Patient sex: F
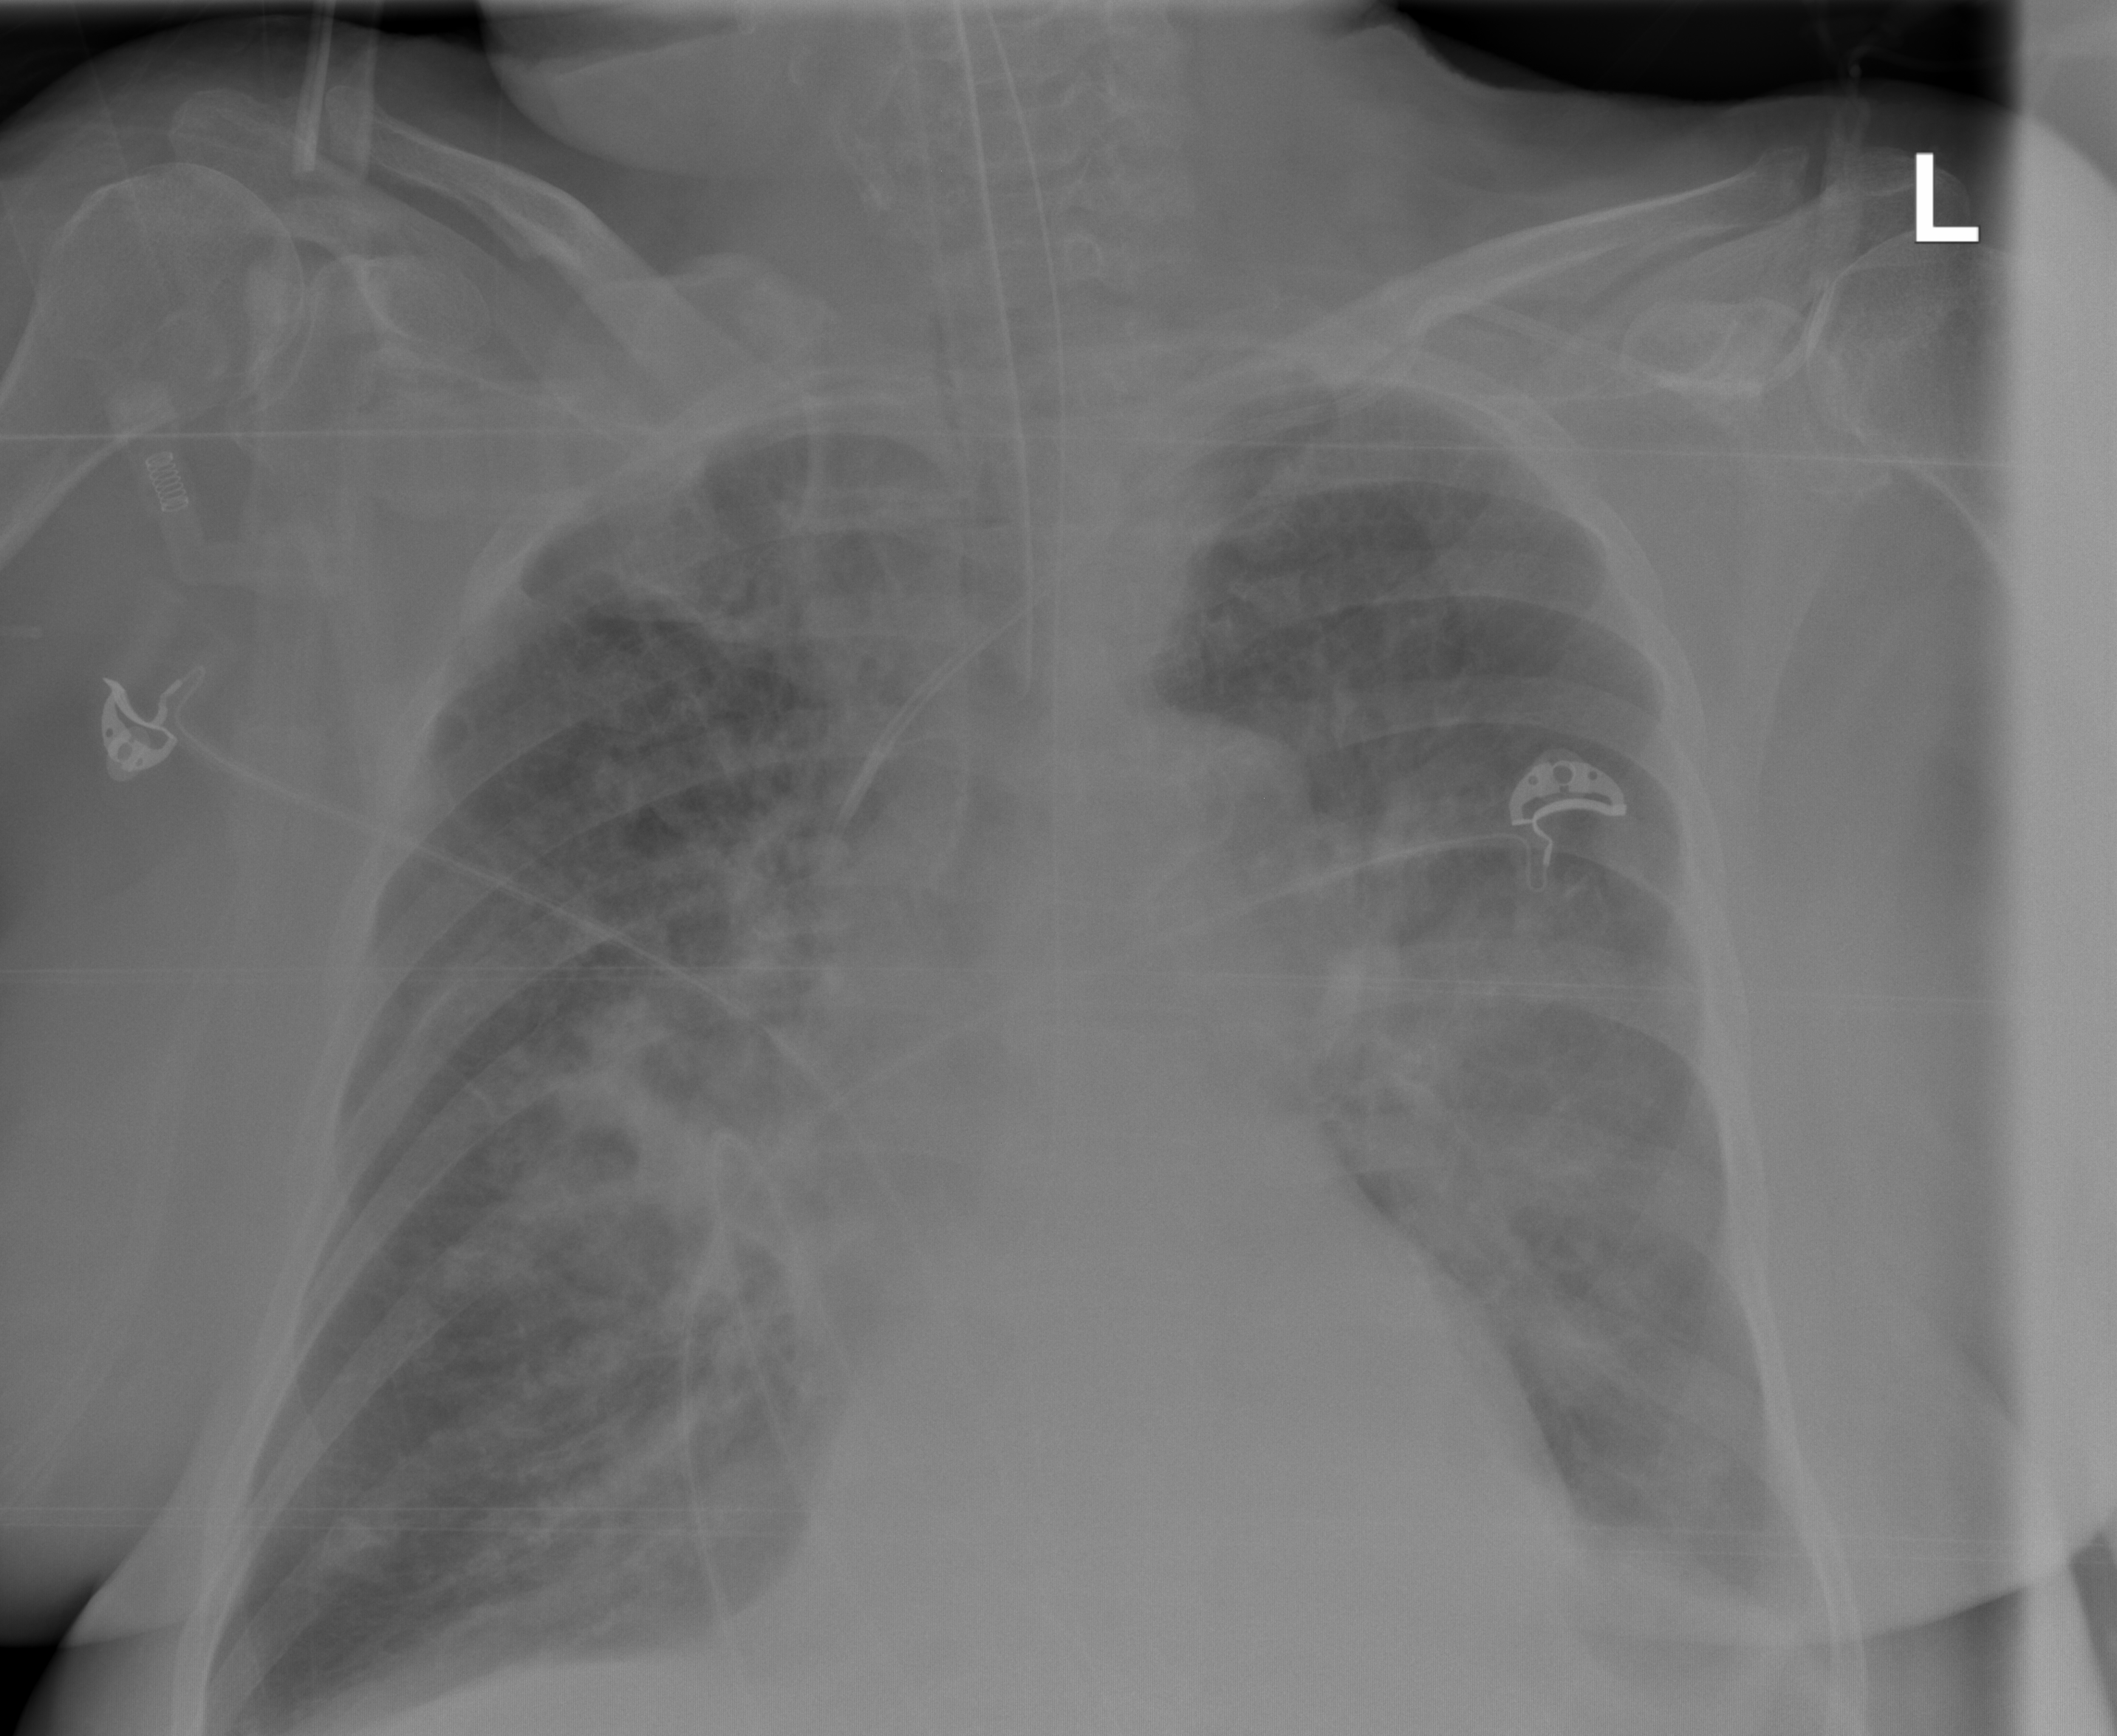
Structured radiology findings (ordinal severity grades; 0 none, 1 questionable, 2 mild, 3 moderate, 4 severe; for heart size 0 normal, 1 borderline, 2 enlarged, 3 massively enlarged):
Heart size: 0
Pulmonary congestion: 0
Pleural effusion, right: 0
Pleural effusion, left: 2
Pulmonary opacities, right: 3
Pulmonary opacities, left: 2
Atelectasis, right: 2
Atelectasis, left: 2